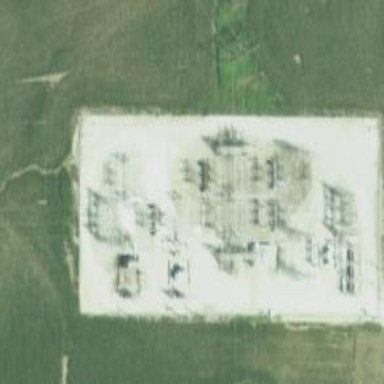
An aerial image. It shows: H-frame power tower design.